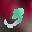
Label: 3